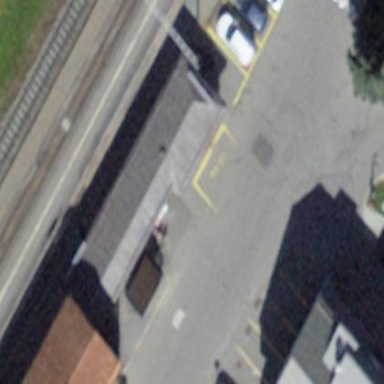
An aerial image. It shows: Transportation building with side-hipped roof shape.